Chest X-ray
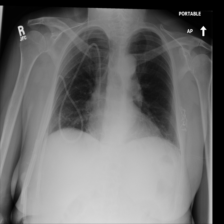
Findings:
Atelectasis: negative
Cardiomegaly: negative
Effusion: negative
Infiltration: negative
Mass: negative
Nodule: negative
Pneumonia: negative
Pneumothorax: negative
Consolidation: negative
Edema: negative
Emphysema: negative
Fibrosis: negative
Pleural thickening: negative
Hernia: negative